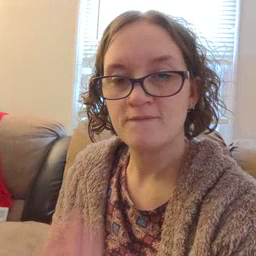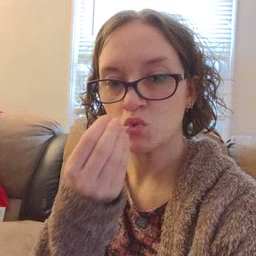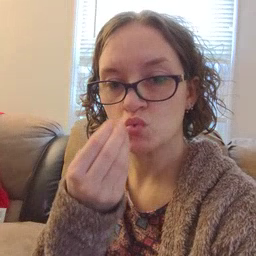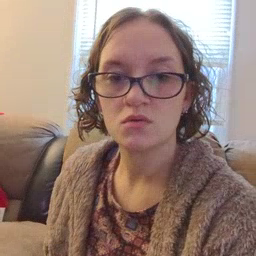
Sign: food